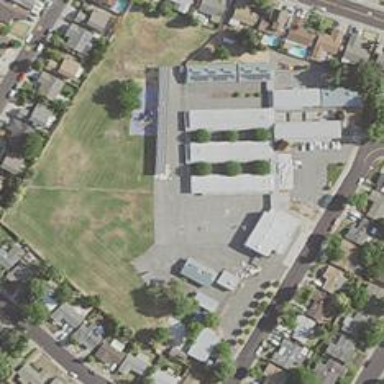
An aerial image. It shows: School.